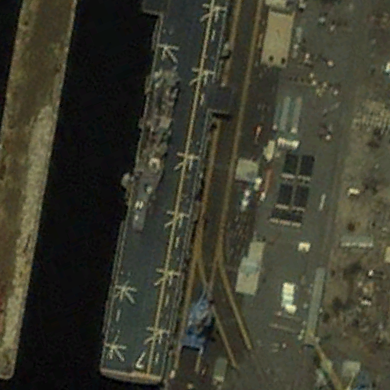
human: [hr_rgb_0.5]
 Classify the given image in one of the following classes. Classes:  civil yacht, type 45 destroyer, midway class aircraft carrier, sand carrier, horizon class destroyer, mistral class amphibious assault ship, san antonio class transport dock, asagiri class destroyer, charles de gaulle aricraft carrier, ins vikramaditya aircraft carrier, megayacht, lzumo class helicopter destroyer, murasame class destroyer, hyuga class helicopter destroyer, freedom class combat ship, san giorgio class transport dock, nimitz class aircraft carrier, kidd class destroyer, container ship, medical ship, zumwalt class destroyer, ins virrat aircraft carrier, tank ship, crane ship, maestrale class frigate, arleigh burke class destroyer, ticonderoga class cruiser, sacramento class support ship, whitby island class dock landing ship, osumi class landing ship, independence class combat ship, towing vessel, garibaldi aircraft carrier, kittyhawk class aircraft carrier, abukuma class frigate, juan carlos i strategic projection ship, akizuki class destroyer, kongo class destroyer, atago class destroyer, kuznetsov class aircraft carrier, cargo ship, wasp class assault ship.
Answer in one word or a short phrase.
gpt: Wasp class assault ship